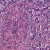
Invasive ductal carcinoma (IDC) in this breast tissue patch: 1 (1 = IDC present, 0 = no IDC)